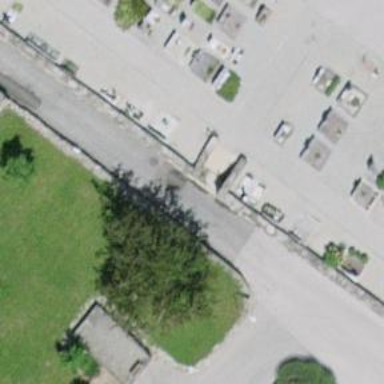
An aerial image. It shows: Retaining wall.